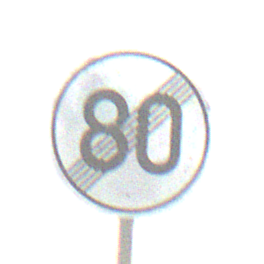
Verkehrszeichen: EndeGeschwindigkeit80
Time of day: SunriseSunset
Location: Outdoor (Nature)
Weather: PartlyCloudy
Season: Summer
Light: Natural